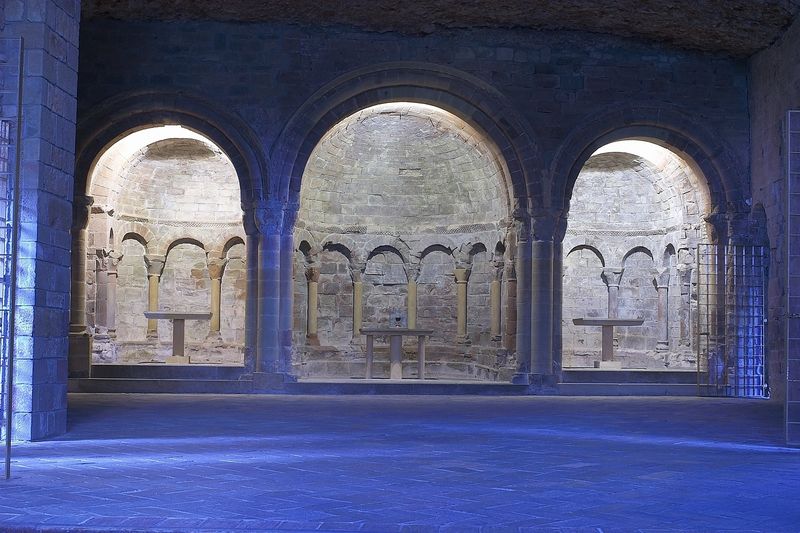
Titel: San Juan de la Pena, Aragón
Standort: Huesca, S. Juan de la Pena (EU - E - Aragonien)
Schlagwörter: blau, hell, licht, säule, säulen, tisch, tür, zaun, stein, gitter, sonne, drei, bogen, mauer, rundbogen, tor, foto, nische, gewölbe, kuppeln, tageslicht, altar, kapitell, apsis, romanik, kapelle, tempel, konche, halbdunkel, römisch, bogengang, kapellen, altäre, drei bögen, altare, blauu